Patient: sex F, age 66
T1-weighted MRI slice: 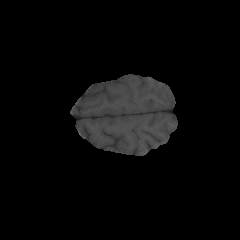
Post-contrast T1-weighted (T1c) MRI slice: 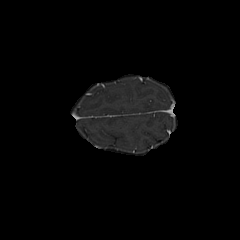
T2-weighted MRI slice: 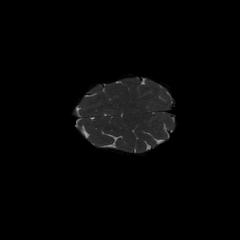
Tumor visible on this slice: no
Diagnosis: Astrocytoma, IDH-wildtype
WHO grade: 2